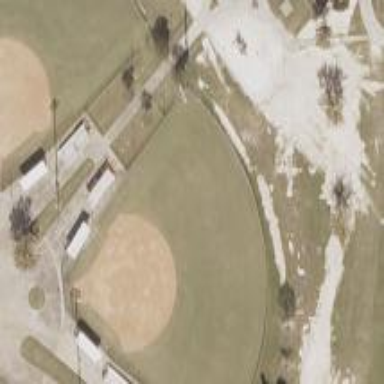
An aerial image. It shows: Baseball pitch for leisure land activities.